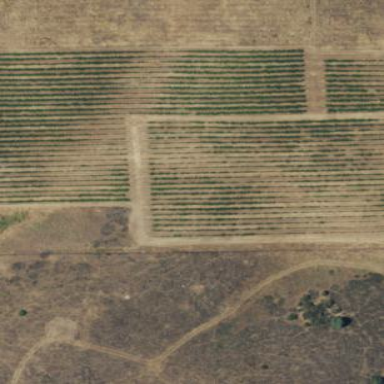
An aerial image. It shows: Unique farmland featuring vineyard where grapes are grown.